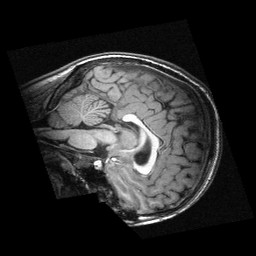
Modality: T1w
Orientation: sagittal
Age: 13
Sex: female
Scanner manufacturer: siemens
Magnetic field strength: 3 T
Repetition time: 2.3 s
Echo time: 0.00336 s